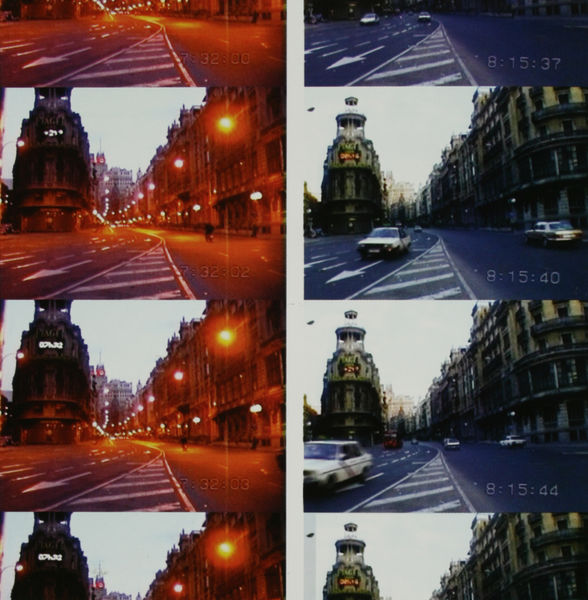
Titel: Notes. On the Work of the Painter Antonio López in Madrid in the Summer of 1990, Aufzeichnungen. Über die Arbeit des Malers Antonio López in Madrid im Sommer 1990
Künstler: Víctor Erice
Institution: unbekannt
Schlagwörter: blau, gelb, stadt, abend, bewegung, bunt, licht, nacht, paris, strasse, zeichen, rot, fotos, perspektive, tag, beleuchtung, auto, wagen, datum, streifen, fotografie, stadtansicht, belichtung, film, wien, zeit, london, geschwindigkeit, ampel, ampeln, uhrzeit, new york, bilderfolge, fotografien, blickwinkel, weitwinkel, objektiv, zeitraffer